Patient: sex M, age 70
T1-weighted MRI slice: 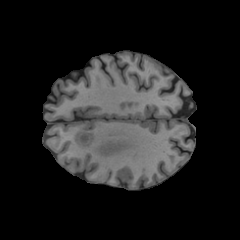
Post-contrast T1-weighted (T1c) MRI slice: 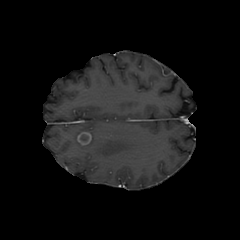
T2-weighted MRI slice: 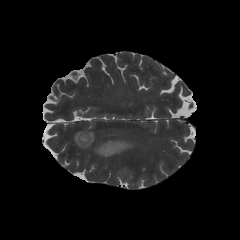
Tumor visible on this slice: yes
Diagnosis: Glioblastoma, IDH-wildtype
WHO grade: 4